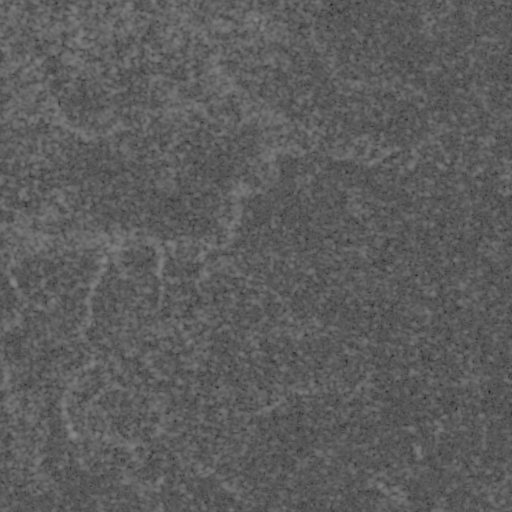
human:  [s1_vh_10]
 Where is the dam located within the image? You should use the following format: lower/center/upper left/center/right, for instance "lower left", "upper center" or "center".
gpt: The dam is located in the upper center of the image.
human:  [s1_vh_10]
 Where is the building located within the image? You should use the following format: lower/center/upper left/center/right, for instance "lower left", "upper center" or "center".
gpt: The building is located in the center left of the image.
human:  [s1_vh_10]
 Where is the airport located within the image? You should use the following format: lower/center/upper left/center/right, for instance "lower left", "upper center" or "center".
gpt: There is no airport in the image.

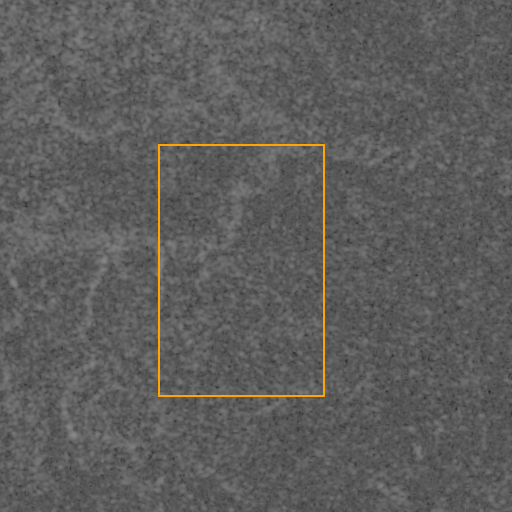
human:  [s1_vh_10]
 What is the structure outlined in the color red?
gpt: There is no red outline.
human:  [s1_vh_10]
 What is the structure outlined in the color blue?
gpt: There is no structure outlined in blue.